Current action and preconditions to check: path_clear

Your task: For each precondition in the list above, predict whether it will hold at this action.

Consider the current scene as observed from the mobile robot's camera, and analyze the predicted future states of all dynamic agents (e.g., people, animals, vehicles, or any moving entities) within the NEXT SECOND.

IMPORTANT: Only answer "very likely" if you are absolutely certain—based on strong, clear evidence—that a dynamic agent will violate the precondition in the predicted future state. Do NOT answer "very likely" for unlikely, ambiguous, or low-probability risks.

Ask yourself for each precondition: Is there a high probability, with clear and convincing evidence, that the predicted future states of any dynamic agent will interfere with the predicted future state of the currently executing action within the NEXT SECOND, causing that precondition to fail?

Assess the risk level based on these predictions. Use "likely" or "very likely" if motions create a clear risk of interference.

Use "neutral" or "improbable" if agents are nearby but their predicted paths are clearly diverging or non-conflicting.

Failure Risk Categories: "very improbable", "improbable", "neutral", "likely", "very likely"

Answer Format: Output ONLY the probability_of_failure value from these categories: "very improbable", "improbable", "neutral", "likely", "very likely"

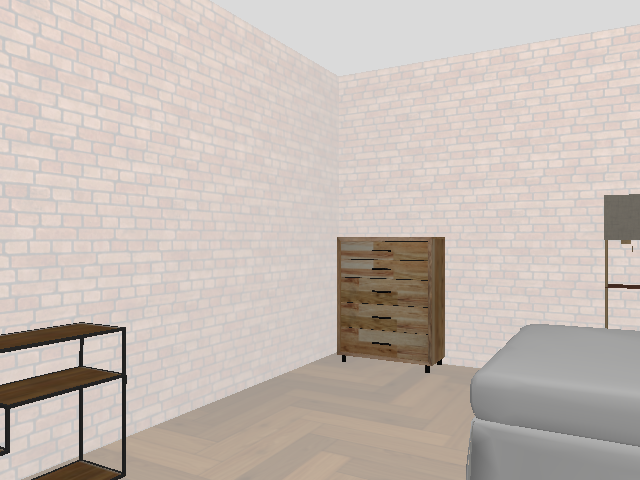

Answer: very improbable